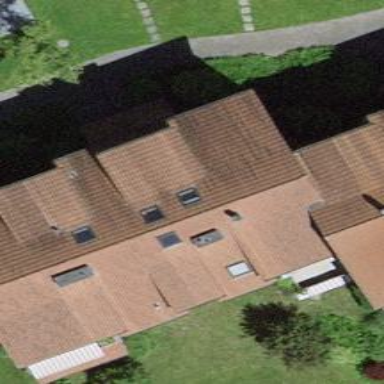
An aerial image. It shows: Residential building.